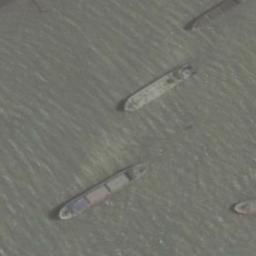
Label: ship